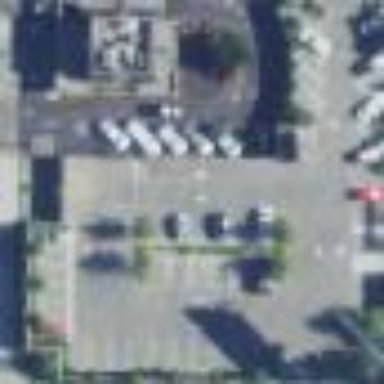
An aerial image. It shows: Parking area with surface.